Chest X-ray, PA view. Patient: 24 years old, sex M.
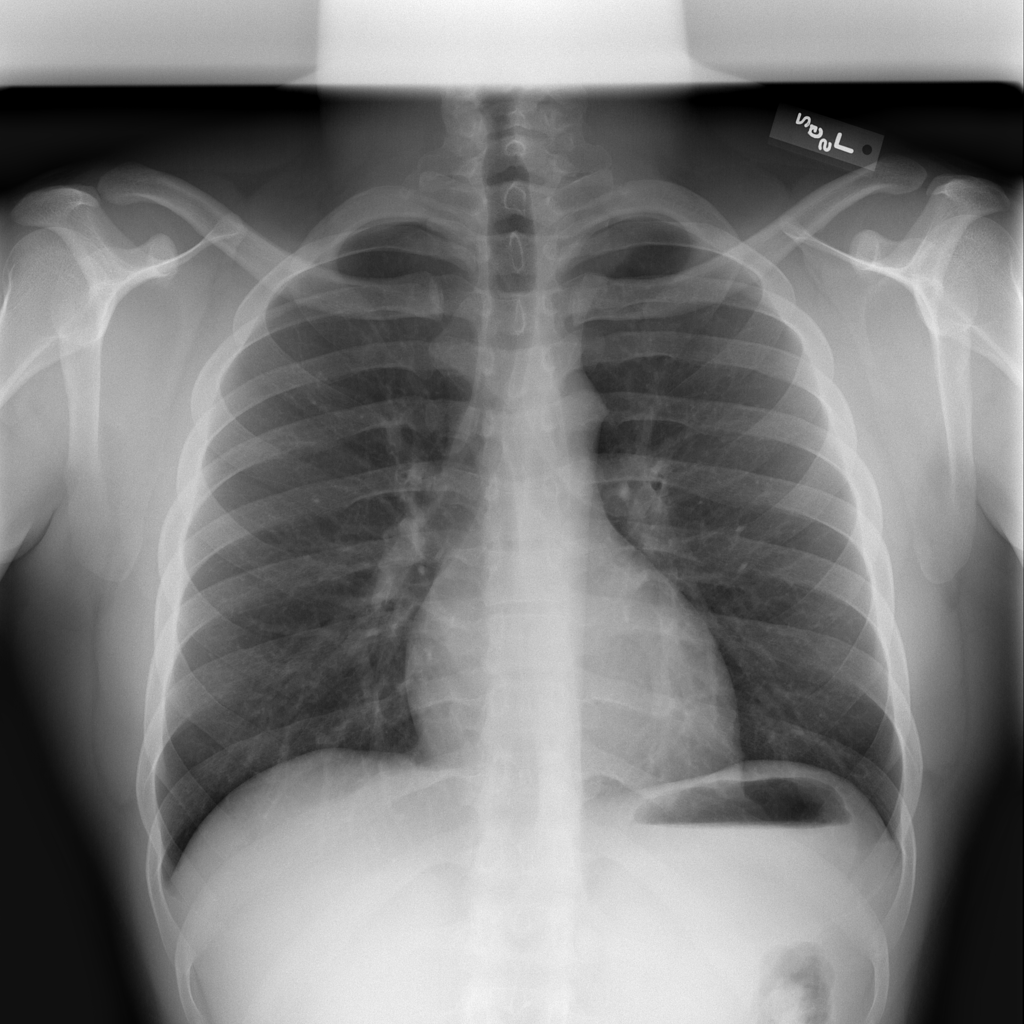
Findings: No Finding